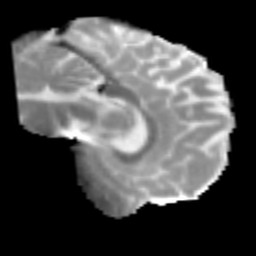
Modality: MD
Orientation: sagittal
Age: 23
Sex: male
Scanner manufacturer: siemens
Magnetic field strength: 3 T
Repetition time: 2.3 s
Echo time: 0.085 s